Question: I am trying to figure out what all its trying to get from the code below:
'''
var svg = document.querySelector('svg'),
path = document.querySelector('path');
var code = document.querySelector('#code');
'''
And the code that its referencing above is:
'''
<textarea id="code">var curve = new CurveAnimator(
[206,47], [182,280],
[90,234], [273,101]
);
var o = document.getElementById('img');
o.style.position = 'absolute';
curve.animate(2, function(point,angle){
o.style.left = point.x+"px";
o.style.top = point.y+"px";
o.style.transform =
o.style.webkitTransform =
o.style.MozTransform =
"rotate("+angle+"deg)";
});
</textarea>
<section>
<svg viewBox="0 0 450 370" width="400px" height="370px" xmlns="http://www.w3.org/2000/svg" class="content">
<path d="M50,300 C50,100 350,100 350,300 " />
</svg>
</section>
'''
The goal is to take those HTML code and place it within the javascript itself so its not looking for it in the tags in the HTML code. However, i am unable to find out what its getting from those in order to do that myself.
Any help would be great!
When i do i get this:

Code string:
'''
var code = "var curve = new CurveAnimator([206,47], [182,280],[90,234], [273,101]);var o = document.getElementById('img');
o.style.position = 'absolute';curve.animate(2, function(point,angle){o.style.left = point.x+""px"";o.style.top = point.y+""px"";o.style.transform = o.style.webkitTransform =o.style.MozTransform =""rotate("" + angle + ""deg)"";});"
'''
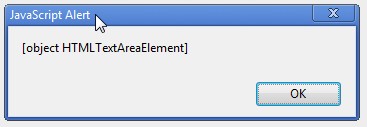
Answer: You're getting the right thing, if you want the content of #code, then you need to do
'''
alert(document.getElementById('code').innerHTML)
'''
all you're doing at the moment is finding the node called 'code'
to get that code onto the page you need to do this,
'''
var node = document.createElement("script");
node.innerHTML = document.getElementById('code').innerHTML;
document.getElementsByTagName("head").appendChild(node);
'''
this will extract the code from your textarea, create a script tag in the header, and add the content from your div..then the page will the code ready to use, and all you will have to do is invoke it.
alternatively, you could have this content in a external js file and on document load add it to the page in a similar way...
'''
var node = document.createElement("script");
node.setAttribute("href","js/curveanimate.js")
document.getElementsByTagName("head").appendChild(node)
'''